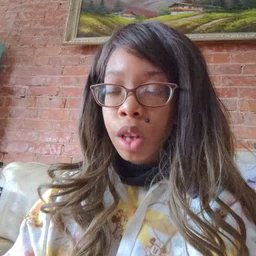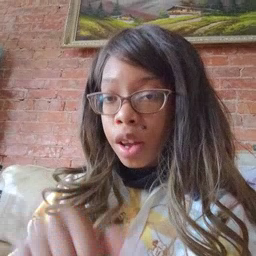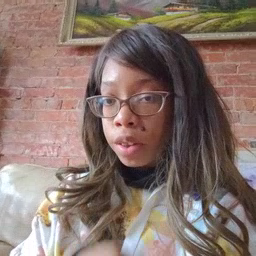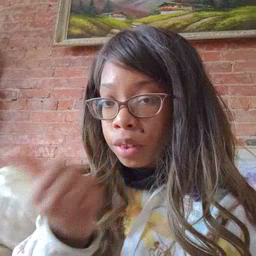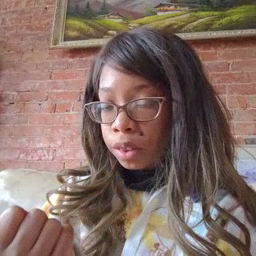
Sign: another